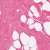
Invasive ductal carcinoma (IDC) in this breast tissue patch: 0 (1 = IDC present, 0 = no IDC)